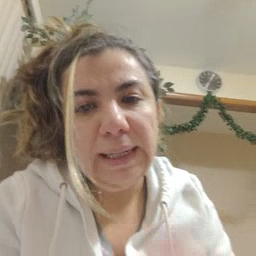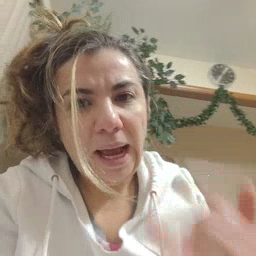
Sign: now